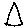
Label: triangle